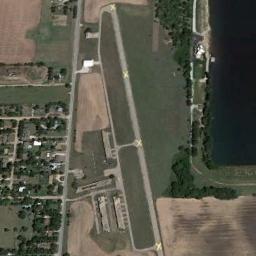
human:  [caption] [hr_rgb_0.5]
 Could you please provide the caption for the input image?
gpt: A complex airport with many runways and buildings built on a huge lawn with a blue lake next to it .

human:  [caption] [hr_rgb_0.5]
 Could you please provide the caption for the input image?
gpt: An airport with two parallel runways and some buildings on the farmland with some trees and a pool beside .

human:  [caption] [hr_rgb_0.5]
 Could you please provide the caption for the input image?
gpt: The airport is built by the sea and the sea water is light blue .

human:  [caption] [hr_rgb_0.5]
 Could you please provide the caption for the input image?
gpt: The runway of the airport is surrounded by grass .

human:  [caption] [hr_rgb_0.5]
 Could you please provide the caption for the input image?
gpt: An airport is in the middle of grass between the water and some trees .